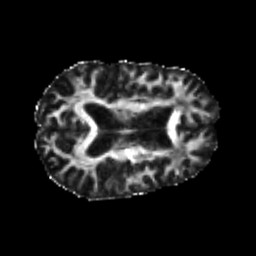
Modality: FA
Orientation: axial
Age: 22
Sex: male
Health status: healthy
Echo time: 0.074 s